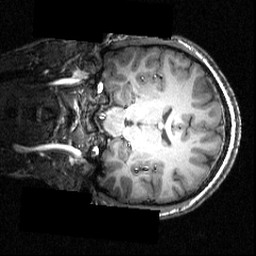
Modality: T1w
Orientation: coronal
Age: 19
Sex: male
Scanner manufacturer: siemens
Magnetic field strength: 3.951 T
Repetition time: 1.5 s
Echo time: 0.00335 s